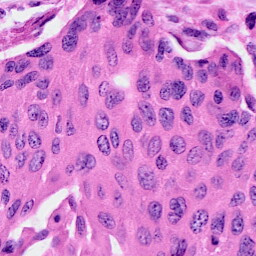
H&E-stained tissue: Cervix